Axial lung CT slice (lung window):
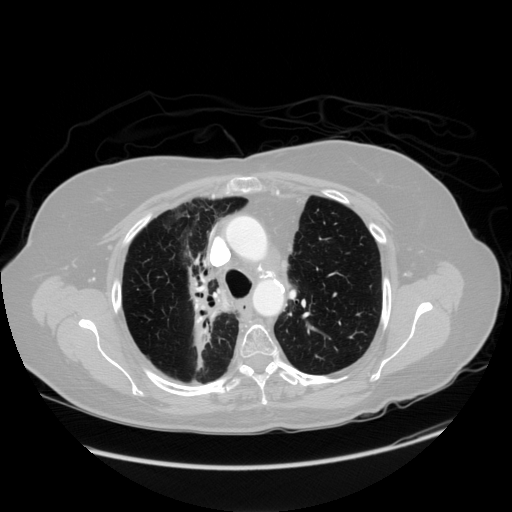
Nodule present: no